Field crop: tomato
Growth stage: 1
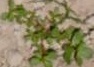
Species: portulaca